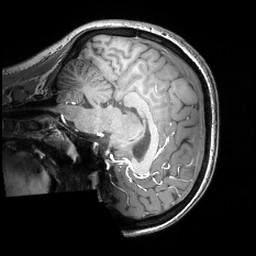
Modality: T1w
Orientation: sagittal
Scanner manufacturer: philips
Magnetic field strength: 7 T
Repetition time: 0.008 s
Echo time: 0.001974 s